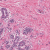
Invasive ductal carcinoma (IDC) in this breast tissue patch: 0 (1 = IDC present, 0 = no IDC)